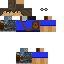
A male human skin with medium skin, wearing brown long hair dressed in a blue hoodie and brown pants, featuring a closed mouth.